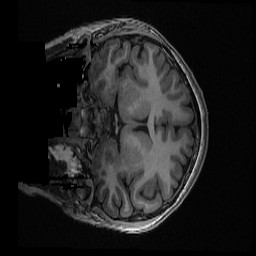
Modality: T1w
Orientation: coronal
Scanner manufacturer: ge
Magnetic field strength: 3 T
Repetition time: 0.008164 s
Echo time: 0.003184 s